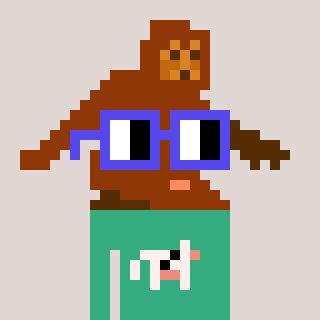
a pixel art character with square blue glasses, a bigfoot-shaped head and a teal-colored body on a warm background